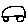
Label: car